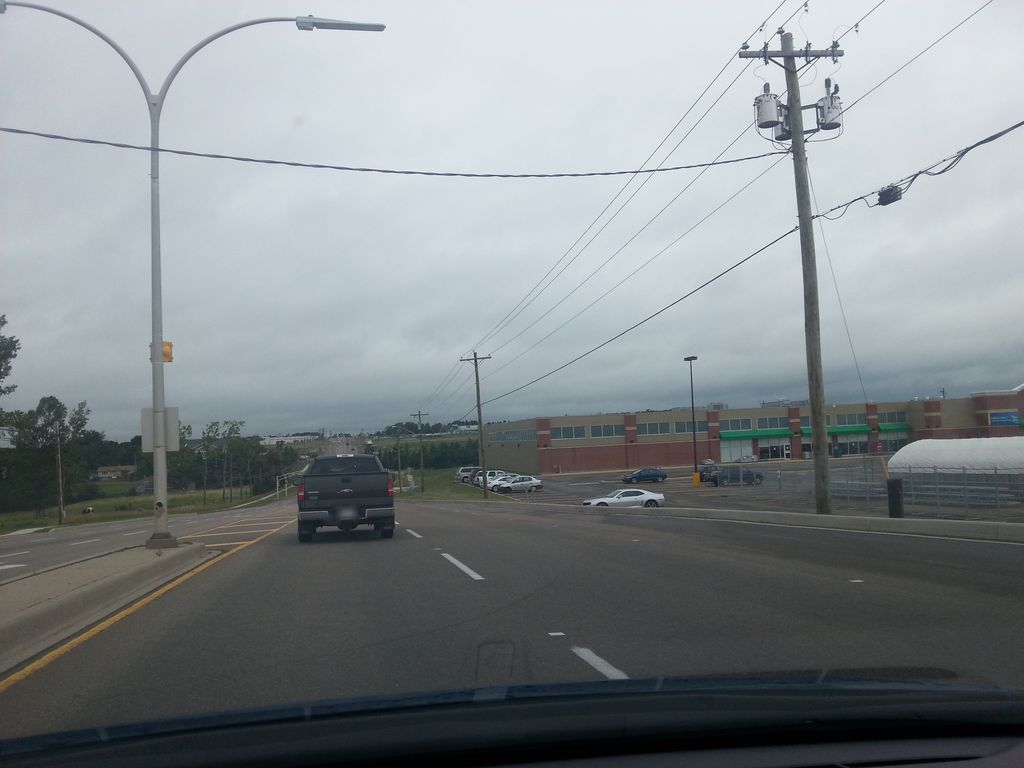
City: charlottetown